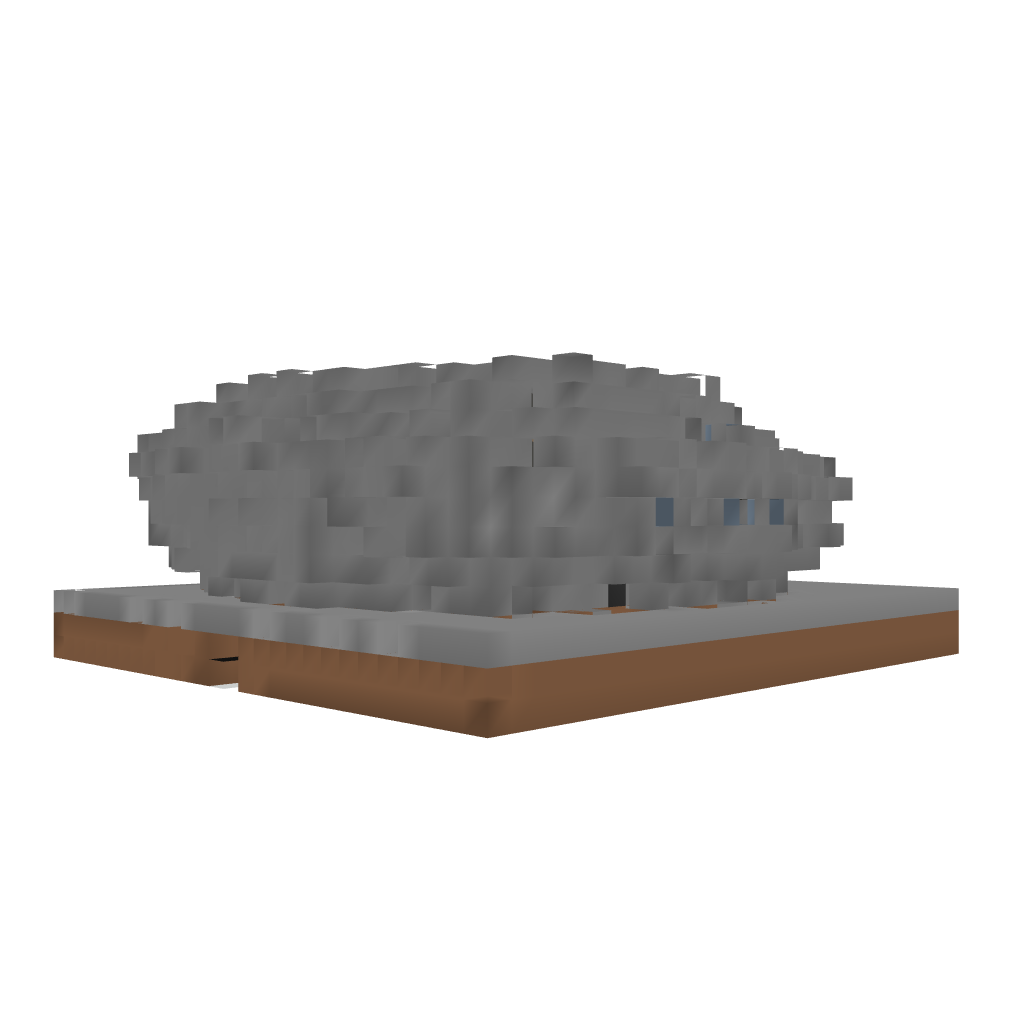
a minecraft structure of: A Nice Spawn :)